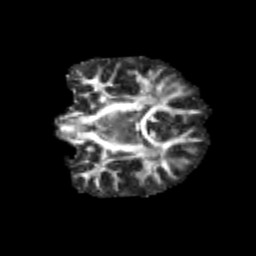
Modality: FA
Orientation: coronal
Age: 13
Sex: male
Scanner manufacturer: siemens
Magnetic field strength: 3 T
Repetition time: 3.8 s
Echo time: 0.07 s